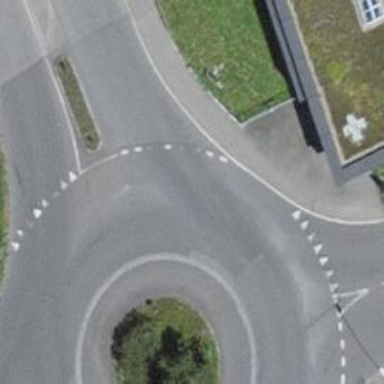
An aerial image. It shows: Unclassified road that forms roundabout at the junction.